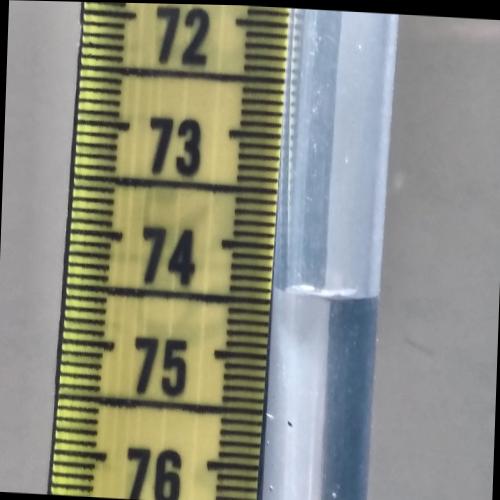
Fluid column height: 74.4 cm